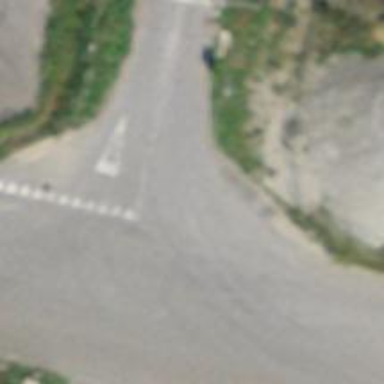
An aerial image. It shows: Road with "give way" sign.